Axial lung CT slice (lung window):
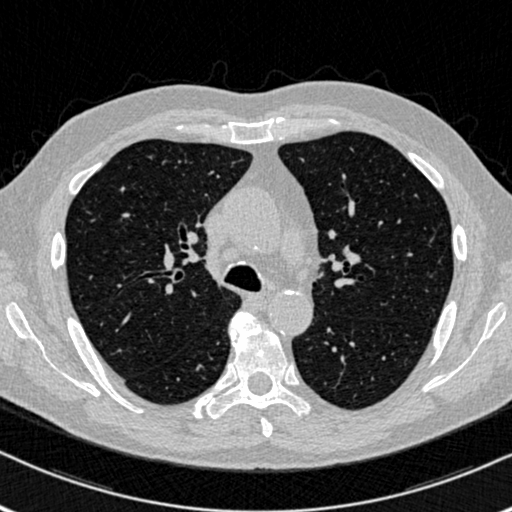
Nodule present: no